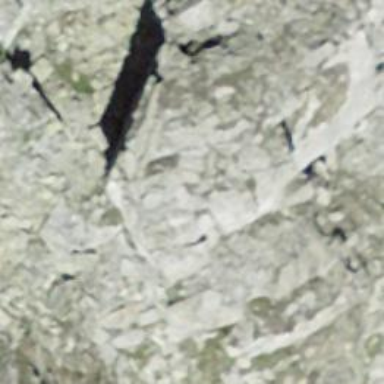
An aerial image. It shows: Cliff in nature.